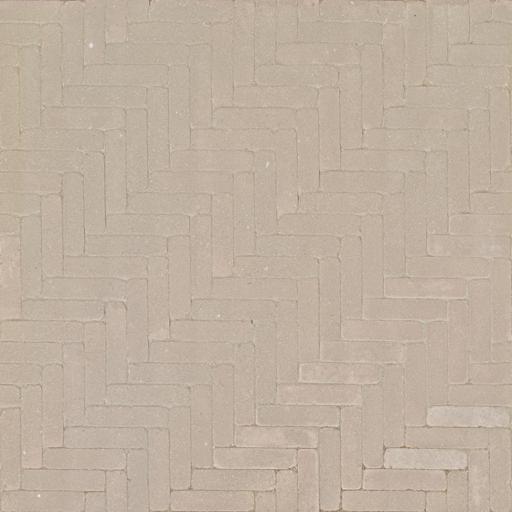
Tags: herringbone light pavement paving stones red